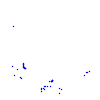
Particle: kaon